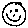
Label: smiley face